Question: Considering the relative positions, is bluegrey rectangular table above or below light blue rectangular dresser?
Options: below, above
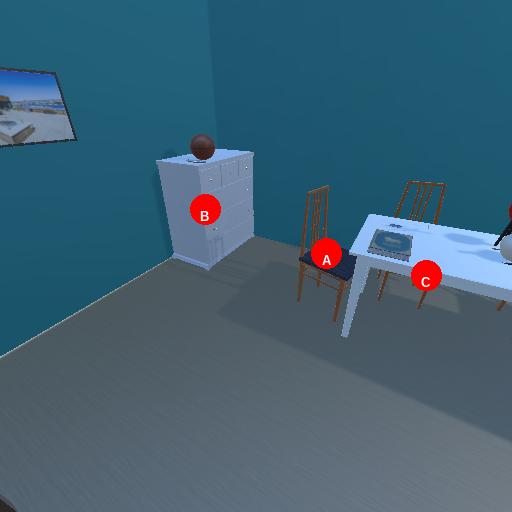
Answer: below